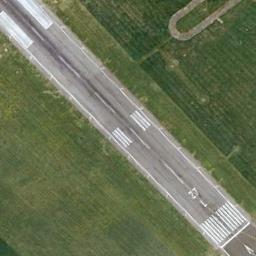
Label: runway